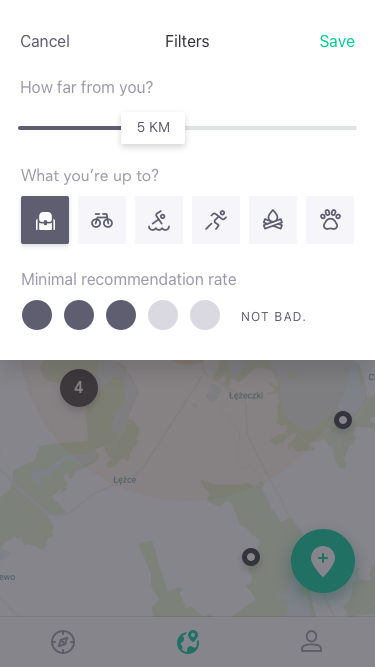
Text in this UI design:
Minimal recommendation rate
NOT BAD.
Filters
Save
Cancel
What you’re up to?
How far from you?
5 km